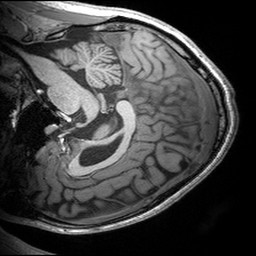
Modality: T1w
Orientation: sagittal
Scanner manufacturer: siemens
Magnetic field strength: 3 T
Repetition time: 2.53 s
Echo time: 0.00299 s